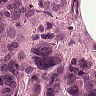
Metastatic tissue present: yes